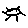
Label: sun